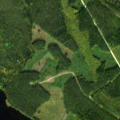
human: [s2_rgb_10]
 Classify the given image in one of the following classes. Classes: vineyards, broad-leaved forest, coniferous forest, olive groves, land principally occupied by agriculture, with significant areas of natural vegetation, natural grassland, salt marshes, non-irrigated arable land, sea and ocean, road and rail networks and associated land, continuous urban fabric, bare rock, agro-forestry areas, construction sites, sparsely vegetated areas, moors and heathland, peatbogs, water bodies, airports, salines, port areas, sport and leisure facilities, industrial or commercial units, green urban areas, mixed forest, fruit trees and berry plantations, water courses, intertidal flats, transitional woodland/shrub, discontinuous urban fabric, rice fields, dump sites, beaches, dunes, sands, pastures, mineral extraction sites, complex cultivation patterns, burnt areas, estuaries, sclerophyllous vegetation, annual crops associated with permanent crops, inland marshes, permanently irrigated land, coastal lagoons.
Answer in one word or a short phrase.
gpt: coniferous forest, mixed forest, transitional woodland/shrub, water bodies